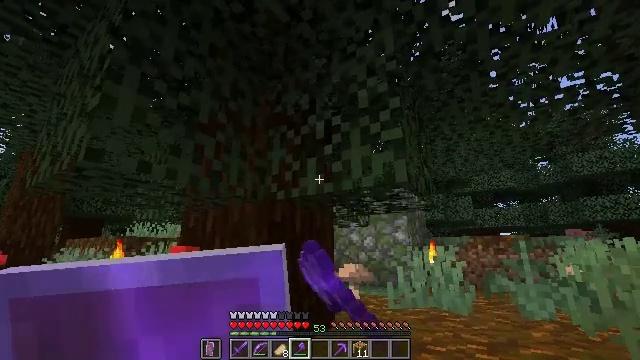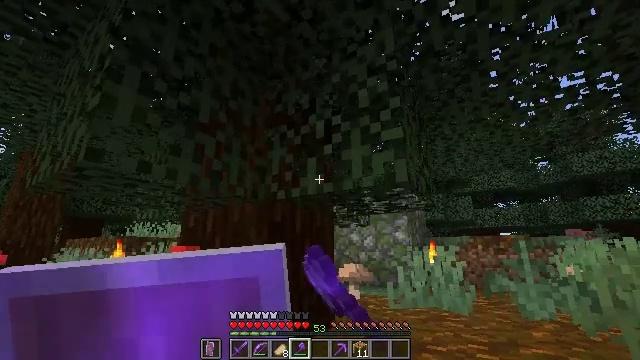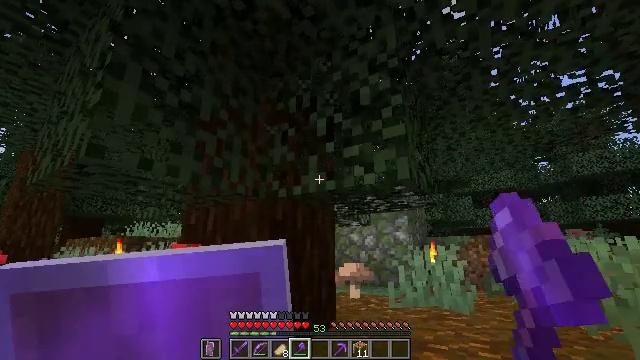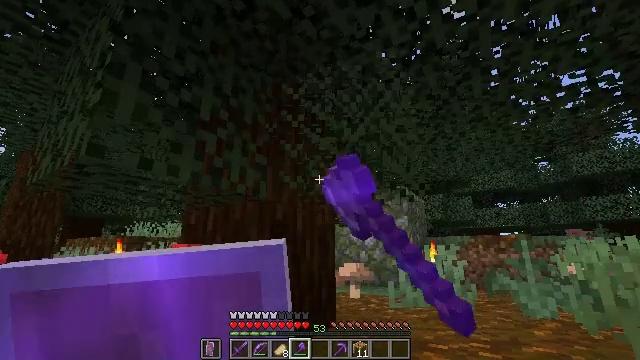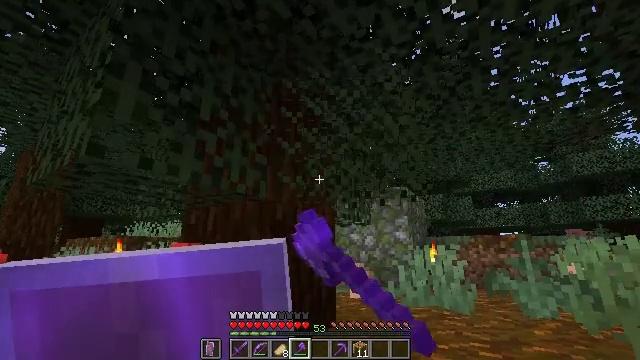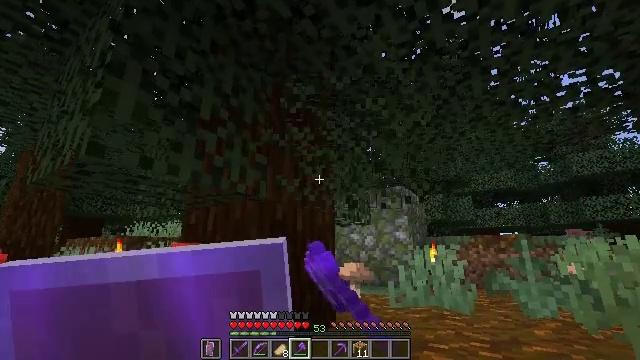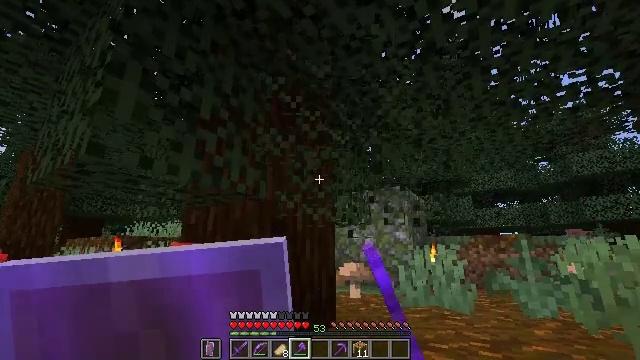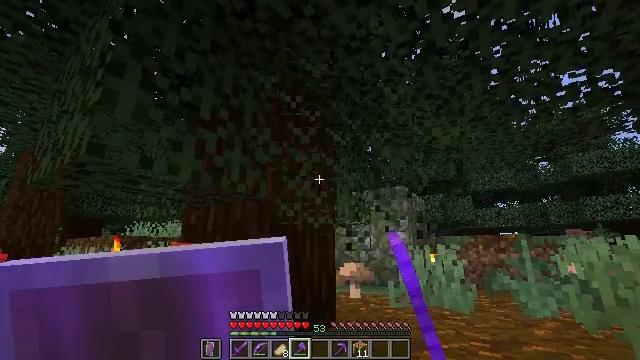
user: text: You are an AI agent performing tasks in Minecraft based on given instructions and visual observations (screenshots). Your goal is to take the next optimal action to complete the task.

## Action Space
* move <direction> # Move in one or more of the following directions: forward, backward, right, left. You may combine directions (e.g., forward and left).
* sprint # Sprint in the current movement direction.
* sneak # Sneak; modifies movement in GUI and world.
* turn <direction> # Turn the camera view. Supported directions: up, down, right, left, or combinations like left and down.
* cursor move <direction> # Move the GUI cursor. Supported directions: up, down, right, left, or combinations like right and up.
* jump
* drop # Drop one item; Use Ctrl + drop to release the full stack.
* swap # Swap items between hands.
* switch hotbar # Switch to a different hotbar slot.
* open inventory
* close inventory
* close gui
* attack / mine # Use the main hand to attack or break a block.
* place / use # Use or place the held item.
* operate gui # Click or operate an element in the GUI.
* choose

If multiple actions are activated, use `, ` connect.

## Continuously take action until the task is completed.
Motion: motion action
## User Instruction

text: Gather spruce leaves to collect foliage.
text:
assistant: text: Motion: attack / mine
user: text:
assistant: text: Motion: attack / mine
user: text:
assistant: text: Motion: attack / mine
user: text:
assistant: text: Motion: no_op
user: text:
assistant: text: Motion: no_op
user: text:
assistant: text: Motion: no_op
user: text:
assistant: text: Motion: no_op
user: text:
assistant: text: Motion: no_op